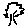
Label: tree